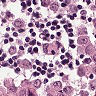
Metastatic tissue present: yes